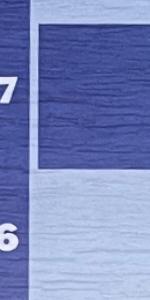
Label: Empty